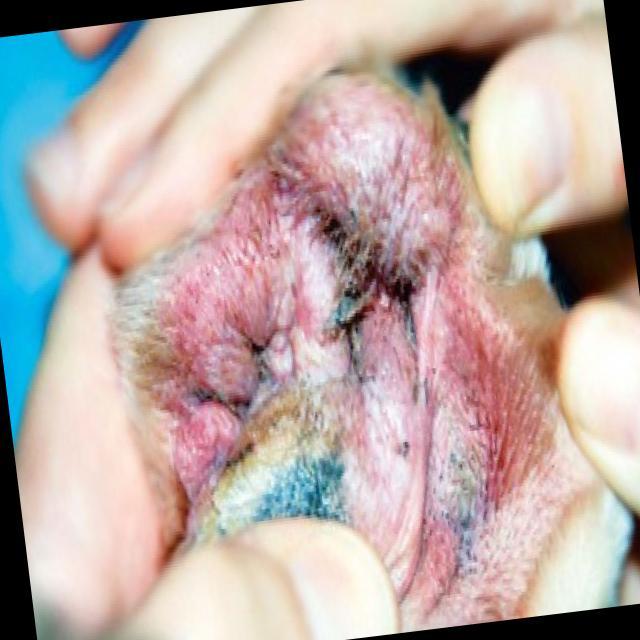
Canine fungal skin infection — characterized by alopecia, scaling, crusting, and circular lesions. Common agents include Malassezia and Candida species.